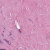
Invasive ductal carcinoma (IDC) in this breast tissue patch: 1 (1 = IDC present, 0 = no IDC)